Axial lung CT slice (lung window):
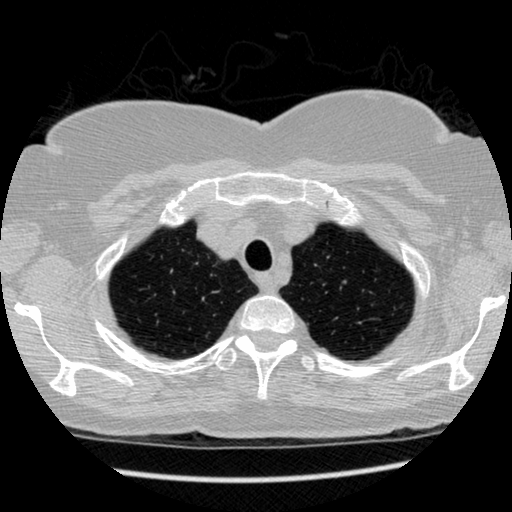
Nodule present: no